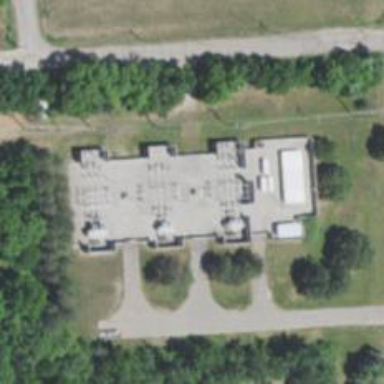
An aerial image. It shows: Switch used for power control.